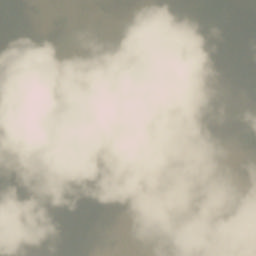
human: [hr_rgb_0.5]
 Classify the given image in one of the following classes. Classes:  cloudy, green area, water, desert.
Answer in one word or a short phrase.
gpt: cloudy